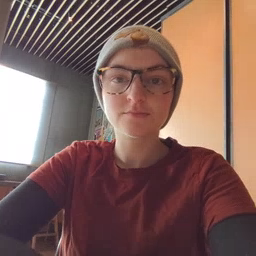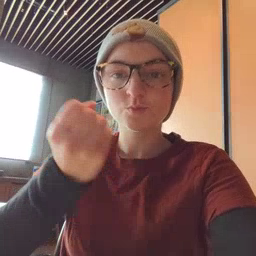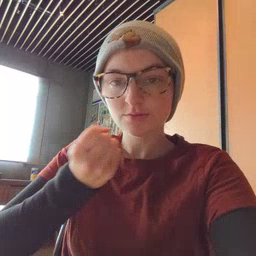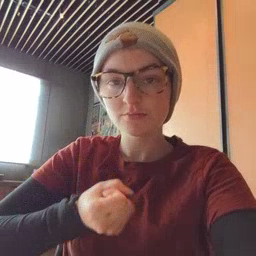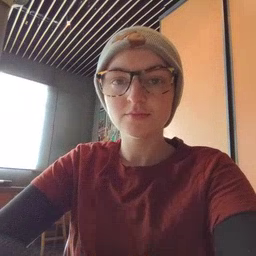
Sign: drawer